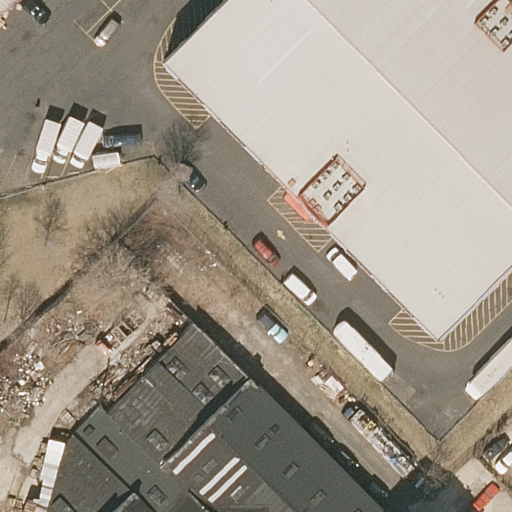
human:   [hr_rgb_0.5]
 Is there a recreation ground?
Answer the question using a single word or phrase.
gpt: no

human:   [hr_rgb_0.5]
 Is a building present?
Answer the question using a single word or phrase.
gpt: yes

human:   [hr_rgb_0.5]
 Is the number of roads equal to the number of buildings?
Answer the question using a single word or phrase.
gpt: no

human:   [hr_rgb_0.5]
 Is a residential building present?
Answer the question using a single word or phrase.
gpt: yes

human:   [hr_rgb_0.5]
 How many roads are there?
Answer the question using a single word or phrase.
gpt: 2

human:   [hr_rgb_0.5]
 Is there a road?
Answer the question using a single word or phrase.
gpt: yes

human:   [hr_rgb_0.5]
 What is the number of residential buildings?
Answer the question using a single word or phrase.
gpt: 3

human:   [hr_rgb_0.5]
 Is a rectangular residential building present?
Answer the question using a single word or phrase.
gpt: yes

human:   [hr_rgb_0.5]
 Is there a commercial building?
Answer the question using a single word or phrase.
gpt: no

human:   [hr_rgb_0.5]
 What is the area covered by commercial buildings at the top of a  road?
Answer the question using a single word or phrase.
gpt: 0m2

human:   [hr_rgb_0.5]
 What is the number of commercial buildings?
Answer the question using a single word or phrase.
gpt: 0

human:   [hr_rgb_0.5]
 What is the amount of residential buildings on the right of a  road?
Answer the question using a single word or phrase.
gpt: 1

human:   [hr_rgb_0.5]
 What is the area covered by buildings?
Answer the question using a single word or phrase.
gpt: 4421m2

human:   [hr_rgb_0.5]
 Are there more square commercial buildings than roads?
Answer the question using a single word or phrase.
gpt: no

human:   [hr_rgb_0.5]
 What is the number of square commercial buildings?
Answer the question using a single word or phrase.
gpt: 0

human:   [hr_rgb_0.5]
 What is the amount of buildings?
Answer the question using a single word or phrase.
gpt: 3

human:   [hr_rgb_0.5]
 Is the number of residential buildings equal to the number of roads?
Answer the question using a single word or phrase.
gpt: no

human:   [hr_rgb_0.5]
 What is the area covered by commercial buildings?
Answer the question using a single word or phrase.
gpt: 0m2

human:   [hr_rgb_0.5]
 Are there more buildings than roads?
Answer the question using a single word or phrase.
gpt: yes

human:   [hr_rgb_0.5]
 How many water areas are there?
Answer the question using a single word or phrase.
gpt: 0

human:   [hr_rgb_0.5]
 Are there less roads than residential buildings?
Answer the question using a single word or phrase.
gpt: yes

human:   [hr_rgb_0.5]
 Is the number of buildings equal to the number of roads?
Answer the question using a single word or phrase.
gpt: no

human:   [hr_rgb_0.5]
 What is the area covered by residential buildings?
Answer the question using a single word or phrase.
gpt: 4421m2

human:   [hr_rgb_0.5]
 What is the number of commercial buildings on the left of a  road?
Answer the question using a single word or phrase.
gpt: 0

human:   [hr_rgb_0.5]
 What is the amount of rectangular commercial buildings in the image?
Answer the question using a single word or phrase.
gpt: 0

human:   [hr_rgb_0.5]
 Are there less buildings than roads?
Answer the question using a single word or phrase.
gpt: no

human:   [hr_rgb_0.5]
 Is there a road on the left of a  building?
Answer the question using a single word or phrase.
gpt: yes

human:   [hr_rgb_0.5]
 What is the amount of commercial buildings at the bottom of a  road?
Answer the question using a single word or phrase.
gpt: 0

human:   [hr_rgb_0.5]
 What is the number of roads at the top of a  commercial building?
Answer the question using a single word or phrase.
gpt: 0

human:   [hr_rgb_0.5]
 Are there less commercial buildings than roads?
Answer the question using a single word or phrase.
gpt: yes

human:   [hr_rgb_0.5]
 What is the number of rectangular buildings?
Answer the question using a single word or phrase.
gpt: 3

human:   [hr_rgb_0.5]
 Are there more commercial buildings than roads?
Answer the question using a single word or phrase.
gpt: no

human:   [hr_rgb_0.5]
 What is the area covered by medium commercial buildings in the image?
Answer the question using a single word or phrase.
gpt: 0m2

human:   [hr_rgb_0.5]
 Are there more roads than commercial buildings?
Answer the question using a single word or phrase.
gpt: yes

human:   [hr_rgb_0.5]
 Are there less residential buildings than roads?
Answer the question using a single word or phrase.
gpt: no

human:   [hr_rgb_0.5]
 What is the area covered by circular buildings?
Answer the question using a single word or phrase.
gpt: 0m2

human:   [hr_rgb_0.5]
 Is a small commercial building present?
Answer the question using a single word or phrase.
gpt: no

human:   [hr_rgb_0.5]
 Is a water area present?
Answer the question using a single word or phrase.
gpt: no

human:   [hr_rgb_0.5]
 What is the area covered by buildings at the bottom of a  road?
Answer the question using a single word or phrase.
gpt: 1388m2

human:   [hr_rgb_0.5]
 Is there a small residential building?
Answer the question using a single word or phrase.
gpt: yes

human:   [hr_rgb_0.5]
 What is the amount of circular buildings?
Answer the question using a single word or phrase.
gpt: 0

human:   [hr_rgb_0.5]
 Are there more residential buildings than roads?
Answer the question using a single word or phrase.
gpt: yes

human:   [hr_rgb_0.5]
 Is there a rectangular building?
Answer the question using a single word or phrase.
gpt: yes

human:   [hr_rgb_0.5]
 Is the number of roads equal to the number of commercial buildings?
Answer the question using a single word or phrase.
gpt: no

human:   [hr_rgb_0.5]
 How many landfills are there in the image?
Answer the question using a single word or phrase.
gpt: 0

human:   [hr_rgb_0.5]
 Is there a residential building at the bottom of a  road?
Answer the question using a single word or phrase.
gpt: yes

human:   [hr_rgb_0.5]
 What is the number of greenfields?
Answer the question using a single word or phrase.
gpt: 0

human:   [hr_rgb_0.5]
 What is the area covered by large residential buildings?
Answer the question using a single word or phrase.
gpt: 4418m2

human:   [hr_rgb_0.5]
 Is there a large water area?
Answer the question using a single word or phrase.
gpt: no

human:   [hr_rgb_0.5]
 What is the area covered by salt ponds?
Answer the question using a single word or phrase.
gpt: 0m2

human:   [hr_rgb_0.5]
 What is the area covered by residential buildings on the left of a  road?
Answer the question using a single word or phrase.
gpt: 3m2

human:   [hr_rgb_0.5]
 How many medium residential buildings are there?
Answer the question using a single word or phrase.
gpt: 0

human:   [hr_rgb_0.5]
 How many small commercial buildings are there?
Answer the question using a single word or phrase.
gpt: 0

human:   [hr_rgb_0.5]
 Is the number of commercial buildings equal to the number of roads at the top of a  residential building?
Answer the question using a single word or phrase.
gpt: no

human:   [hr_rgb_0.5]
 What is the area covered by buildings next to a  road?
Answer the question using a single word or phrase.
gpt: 4421m2

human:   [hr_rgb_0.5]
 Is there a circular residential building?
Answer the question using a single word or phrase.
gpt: no

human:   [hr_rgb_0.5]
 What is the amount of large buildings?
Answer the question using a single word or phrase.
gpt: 2

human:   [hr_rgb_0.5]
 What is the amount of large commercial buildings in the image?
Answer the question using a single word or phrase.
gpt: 0

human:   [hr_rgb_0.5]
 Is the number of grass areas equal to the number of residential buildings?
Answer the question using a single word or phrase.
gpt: no

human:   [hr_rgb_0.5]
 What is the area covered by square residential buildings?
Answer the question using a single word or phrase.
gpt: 0m2

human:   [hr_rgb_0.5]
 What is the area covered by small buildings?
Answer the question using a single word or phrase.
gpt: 3m2

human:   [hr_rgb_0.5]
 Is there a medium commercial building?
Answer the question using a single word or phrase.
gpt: no

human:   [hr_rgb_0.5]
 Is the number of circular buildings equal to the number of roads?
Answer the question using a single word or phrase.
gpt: no

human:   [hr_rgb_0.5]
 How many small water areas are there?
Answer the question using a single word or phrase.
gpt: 0